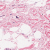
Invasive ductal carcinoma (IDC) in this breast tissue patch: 0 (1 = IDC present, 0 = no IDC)